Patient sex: M
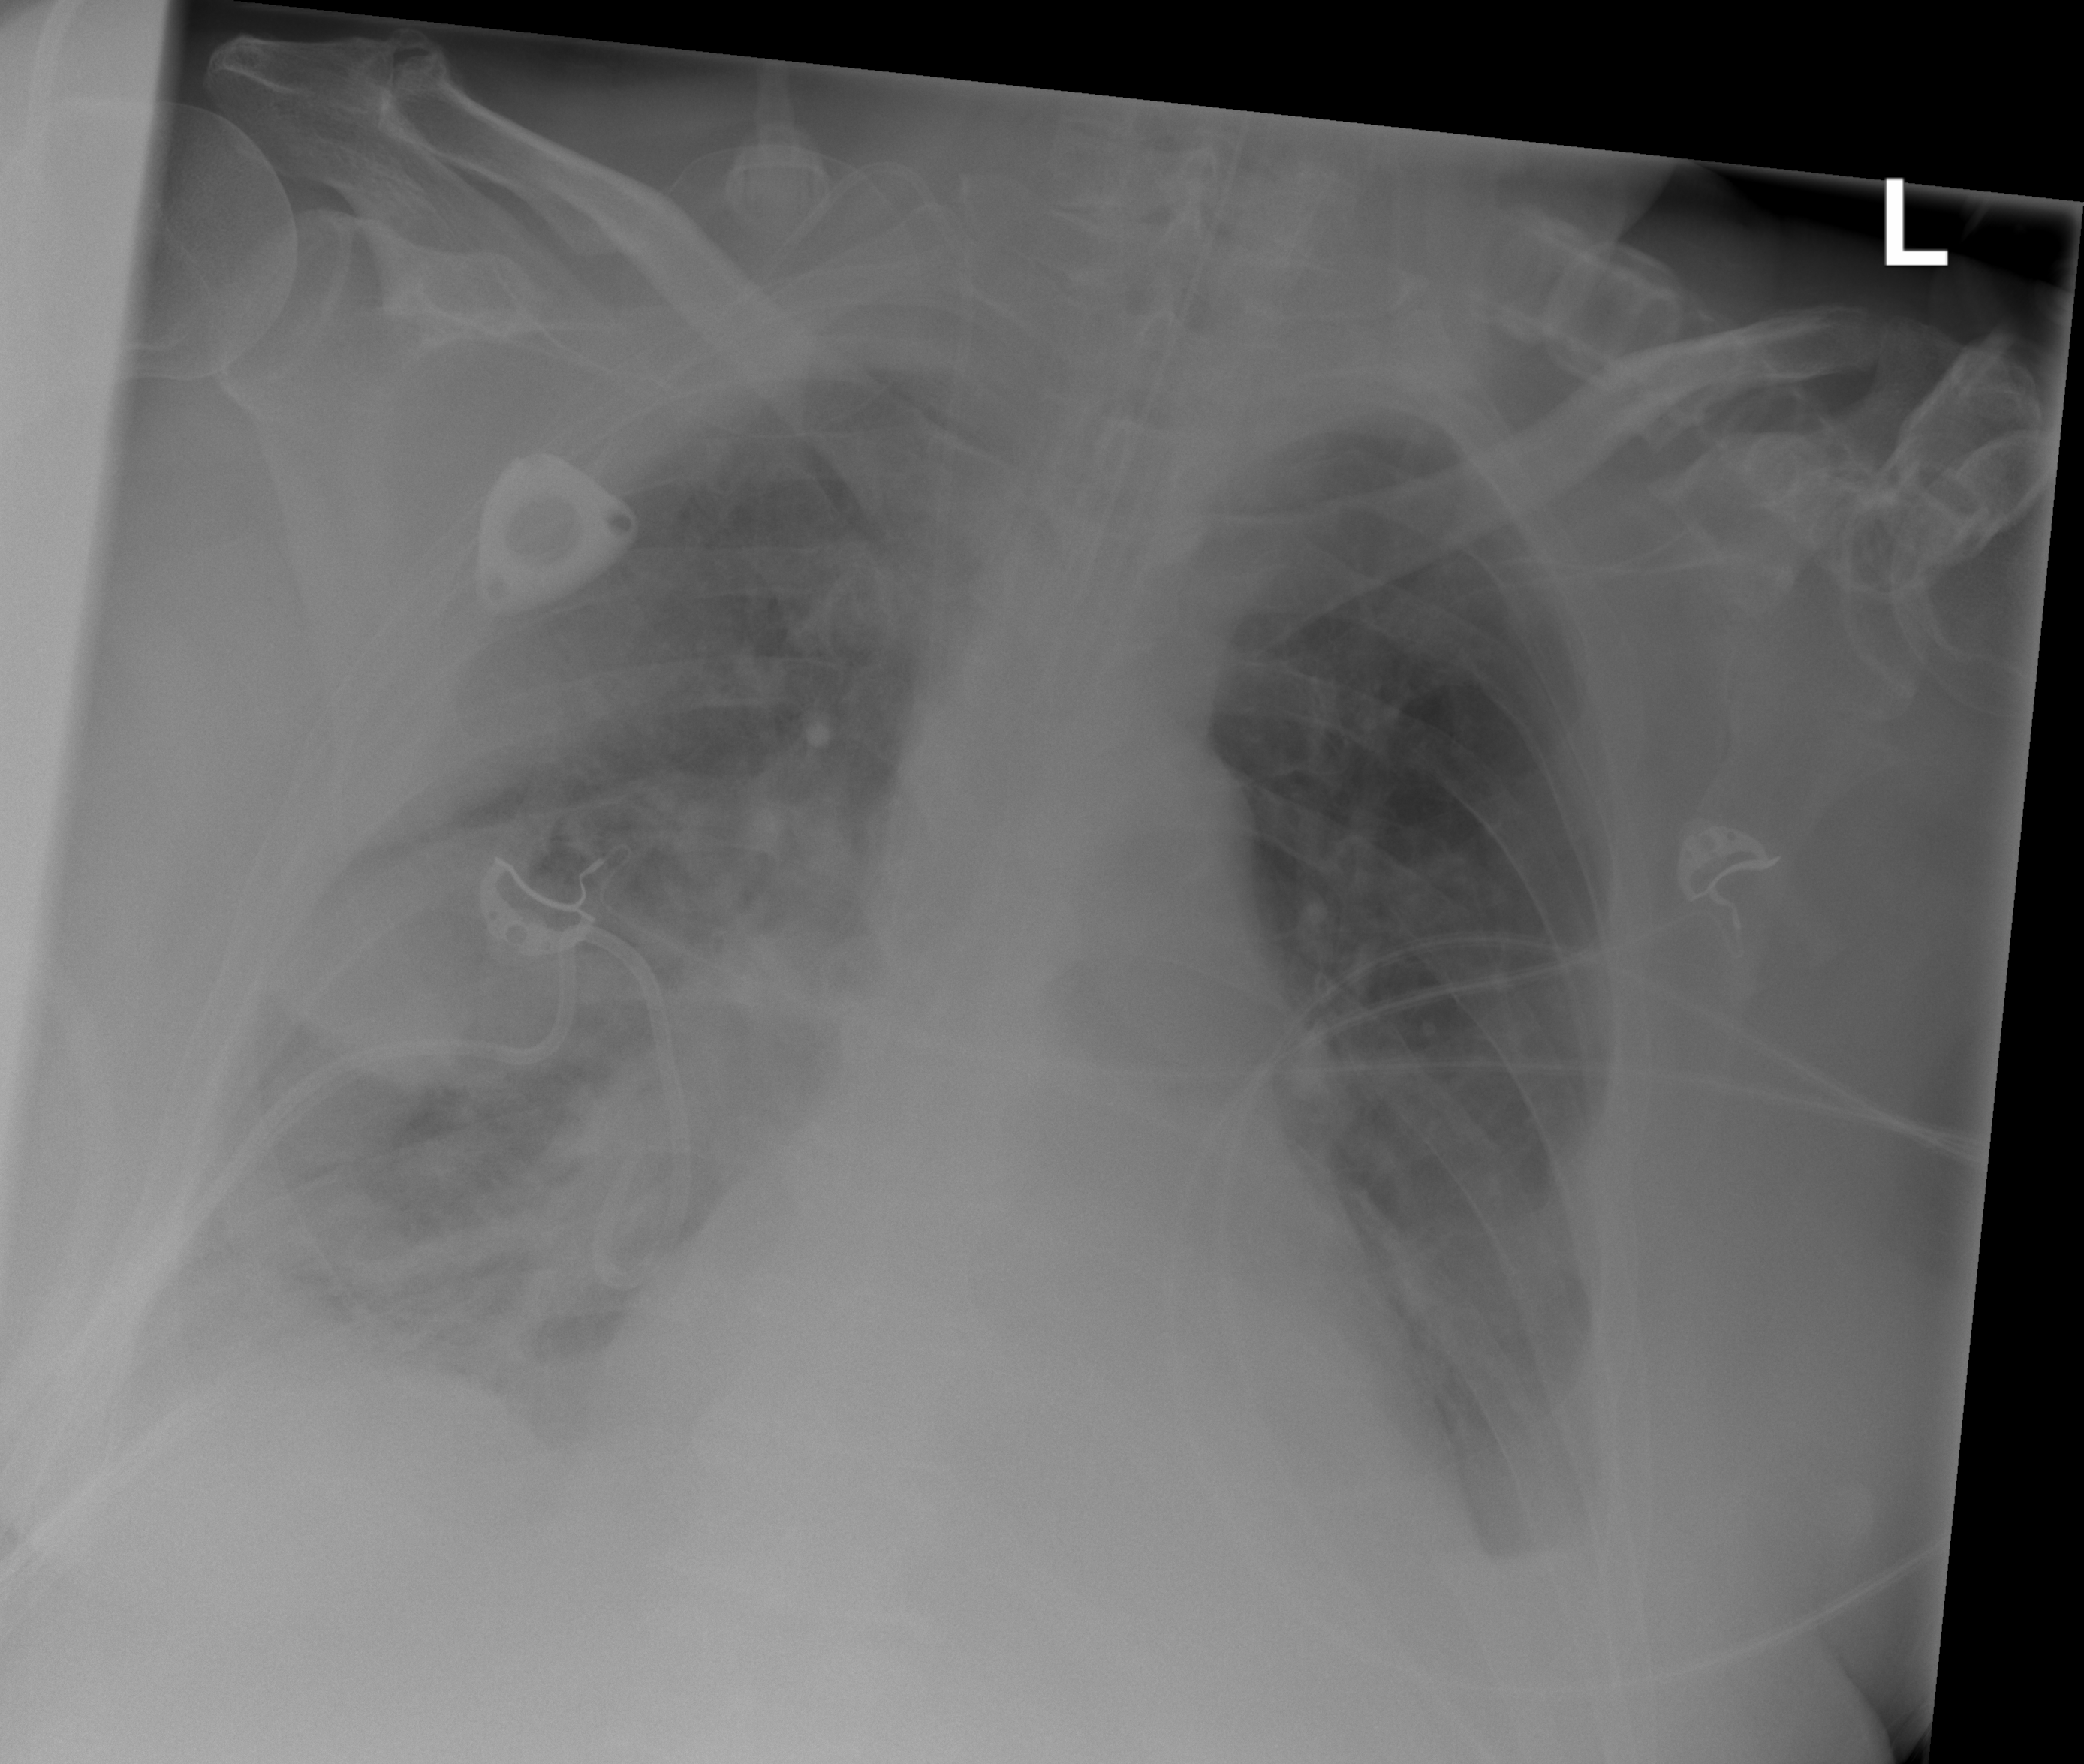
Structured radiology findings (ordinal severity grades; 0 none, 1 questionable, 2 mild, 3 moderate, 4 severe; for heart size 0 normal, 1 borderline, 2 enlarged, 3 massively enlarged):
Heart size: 2
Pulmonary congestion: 0
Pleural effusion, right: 2
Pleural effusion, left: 2
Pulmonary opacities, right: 0
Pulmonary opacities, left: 0
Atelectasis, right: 3
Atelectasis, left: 0